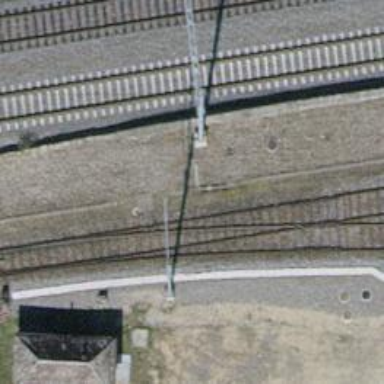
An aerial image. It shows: Railway milestone.